Interaction volume radius: 10 \u00c5
Interaction volume height: 15 \u00c5
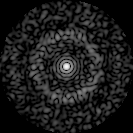
Disorder parameter: 0.8443